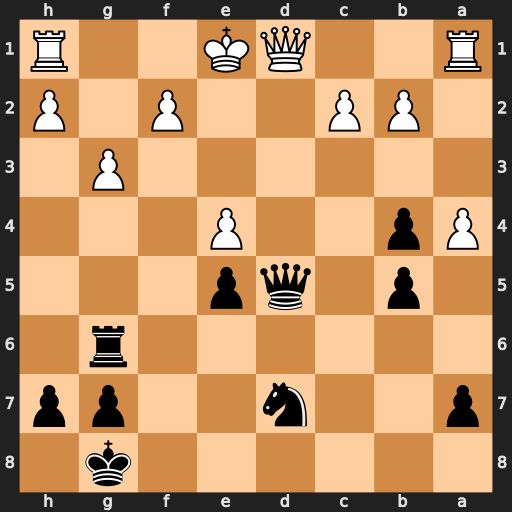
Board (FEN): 6k1/p2n2pp/6r1/1p1qp3/Pp2P3/6P1/1PP2P1P/R2QK2R
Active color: b
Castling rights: KQ
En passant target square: -
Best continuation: Qxe4+ Qe2 Qxh1+